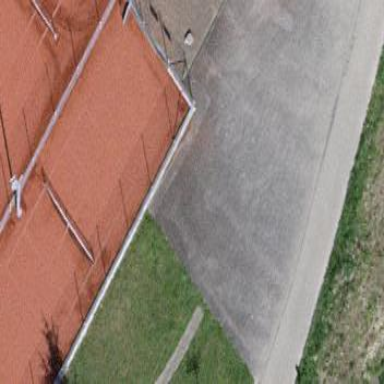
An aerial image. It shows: Clay tennis court on pitch.